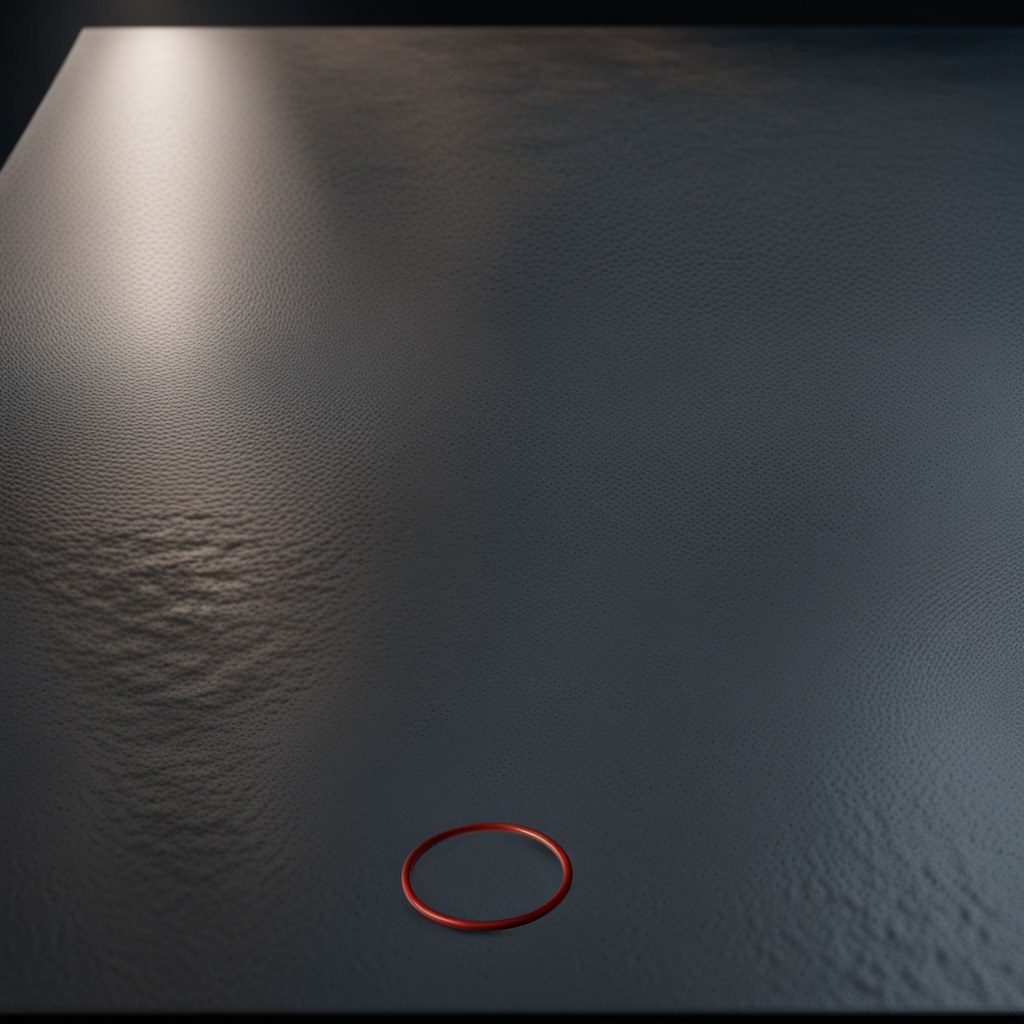
A rubber O-ring lying on a clean granite table inside a workshop at night dim ambient light soft shadows worn but